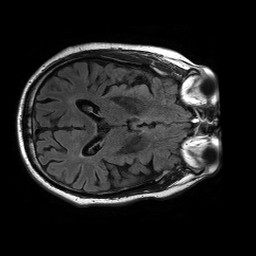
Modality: FLAIR
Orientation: axial
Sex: male
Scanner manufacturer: philips
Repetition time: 11 s
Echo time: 0.125 s